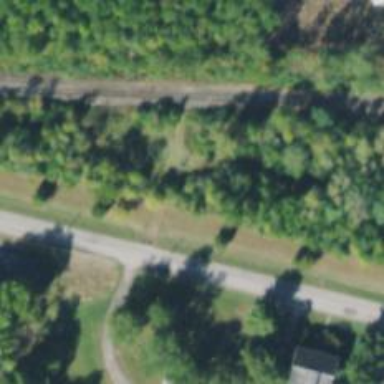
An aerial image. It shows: Abandoned railway.